Question: I've been battling with this for a while. I haven't found many other people with this problem, and the ones I did find, didn't have the File plugin installed.
In my case, the File plugin is installed as a dependency of File-Transfer.
When I build and install the application directly from my PC to my Android device, everything works fine, but when it's built with PhoneGap Build, it doesn't work.
In app.initialize(), I call cordova.file.applicationStorageDirectory:
'''
var app = {
initialize: function() {
this.bindEvents();
},
bindEvents: function() {
document.addEventListener("deviceready", this.onDeviceReady, false);
},
onDeviceReady: function() {
initApp();
alert(1);
alert(cordova.file.applicationStorageDirectory);
alert(2);
}
};
'''
When I build and install locally, all three alerts are shown, and the directory path is correct, but when it's built by PhoneGap Build 'alert(1);' is shown, but the second two calls aren't. This leads me to believe that cordova.file is undefined.
I've tried using PhoneGap Build's remote debugging tool, but nothing seems to print in the console, despite the documentation saying it should.
Here are the plugins installed:

And here is my config.xml:
'''
<?xml version='1.0' encoding='utf-8'?>
<widget xmlns = "http://www.w3.org/ns/widgets"
xmlns:gap = "http://phonegap.com/ns/1.0"
id = "id-removed"
version = "0.0.0">
<preference name="phonegap-version" value="3.3.0" />
<name>Name removed</name>
<description>
Description removed.
</description>
<author email="email removed" href="removed">
Removed
</author>
<content src="index.html" />
<icon src="icon.png" />
<preference name="Orientation" value="portrait" />
<access origin="*" />
<gap:plugin name="org.apache.cordova.camera" version="0.2.9"/>
<gap:plugin name="org.apache.cordova.device-motion" version="0.2.6"/>
<gap:plugin name="org.apache.cordova.device-orientation" version="0.3.5"/>
<gap:plugin name="org.apache.cordova.file-transfer" version="0.4.2"/>
<gap:plugin name="org.apache.cordova.geolocation" version="0.3.7"/>
<gap:plugin name="org.apache.cordova.globalization" version="0.2.6"/>
<gap:plugin name="org.apache.cordova.inappbrowser" version="0.2.4"/>
<gap:plugin name="org.apache.cordova.network-information" version="0.2.7"/>
<gap:plugin name="de.appplant.cordova.plugin.local-notification" version="0.7.4"/>
</widget>
'''
Any help is appreciated.
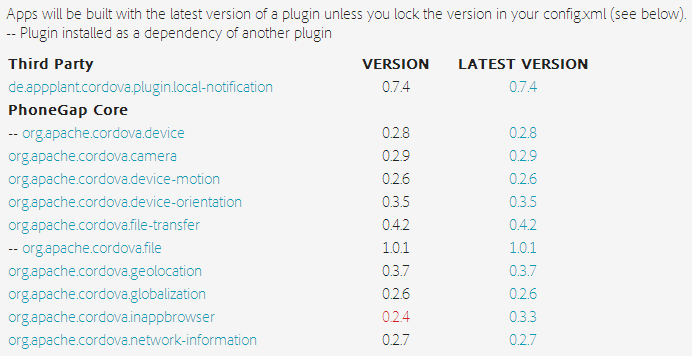
Answer: Ok I just understand what were under my eyes hours ago :
<URL> , it said :
> , URLs to important file-system directories are provided. [...]
While you are using the phonegap build platform to build your project, where the
See there : <URL>
Will this situation, 'cordova.file' will remain 'undefined'.
Phonegap build seems encounter some difficulties to upgrade the plugins, even the core plugins.